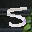
Label: 5